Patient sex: M
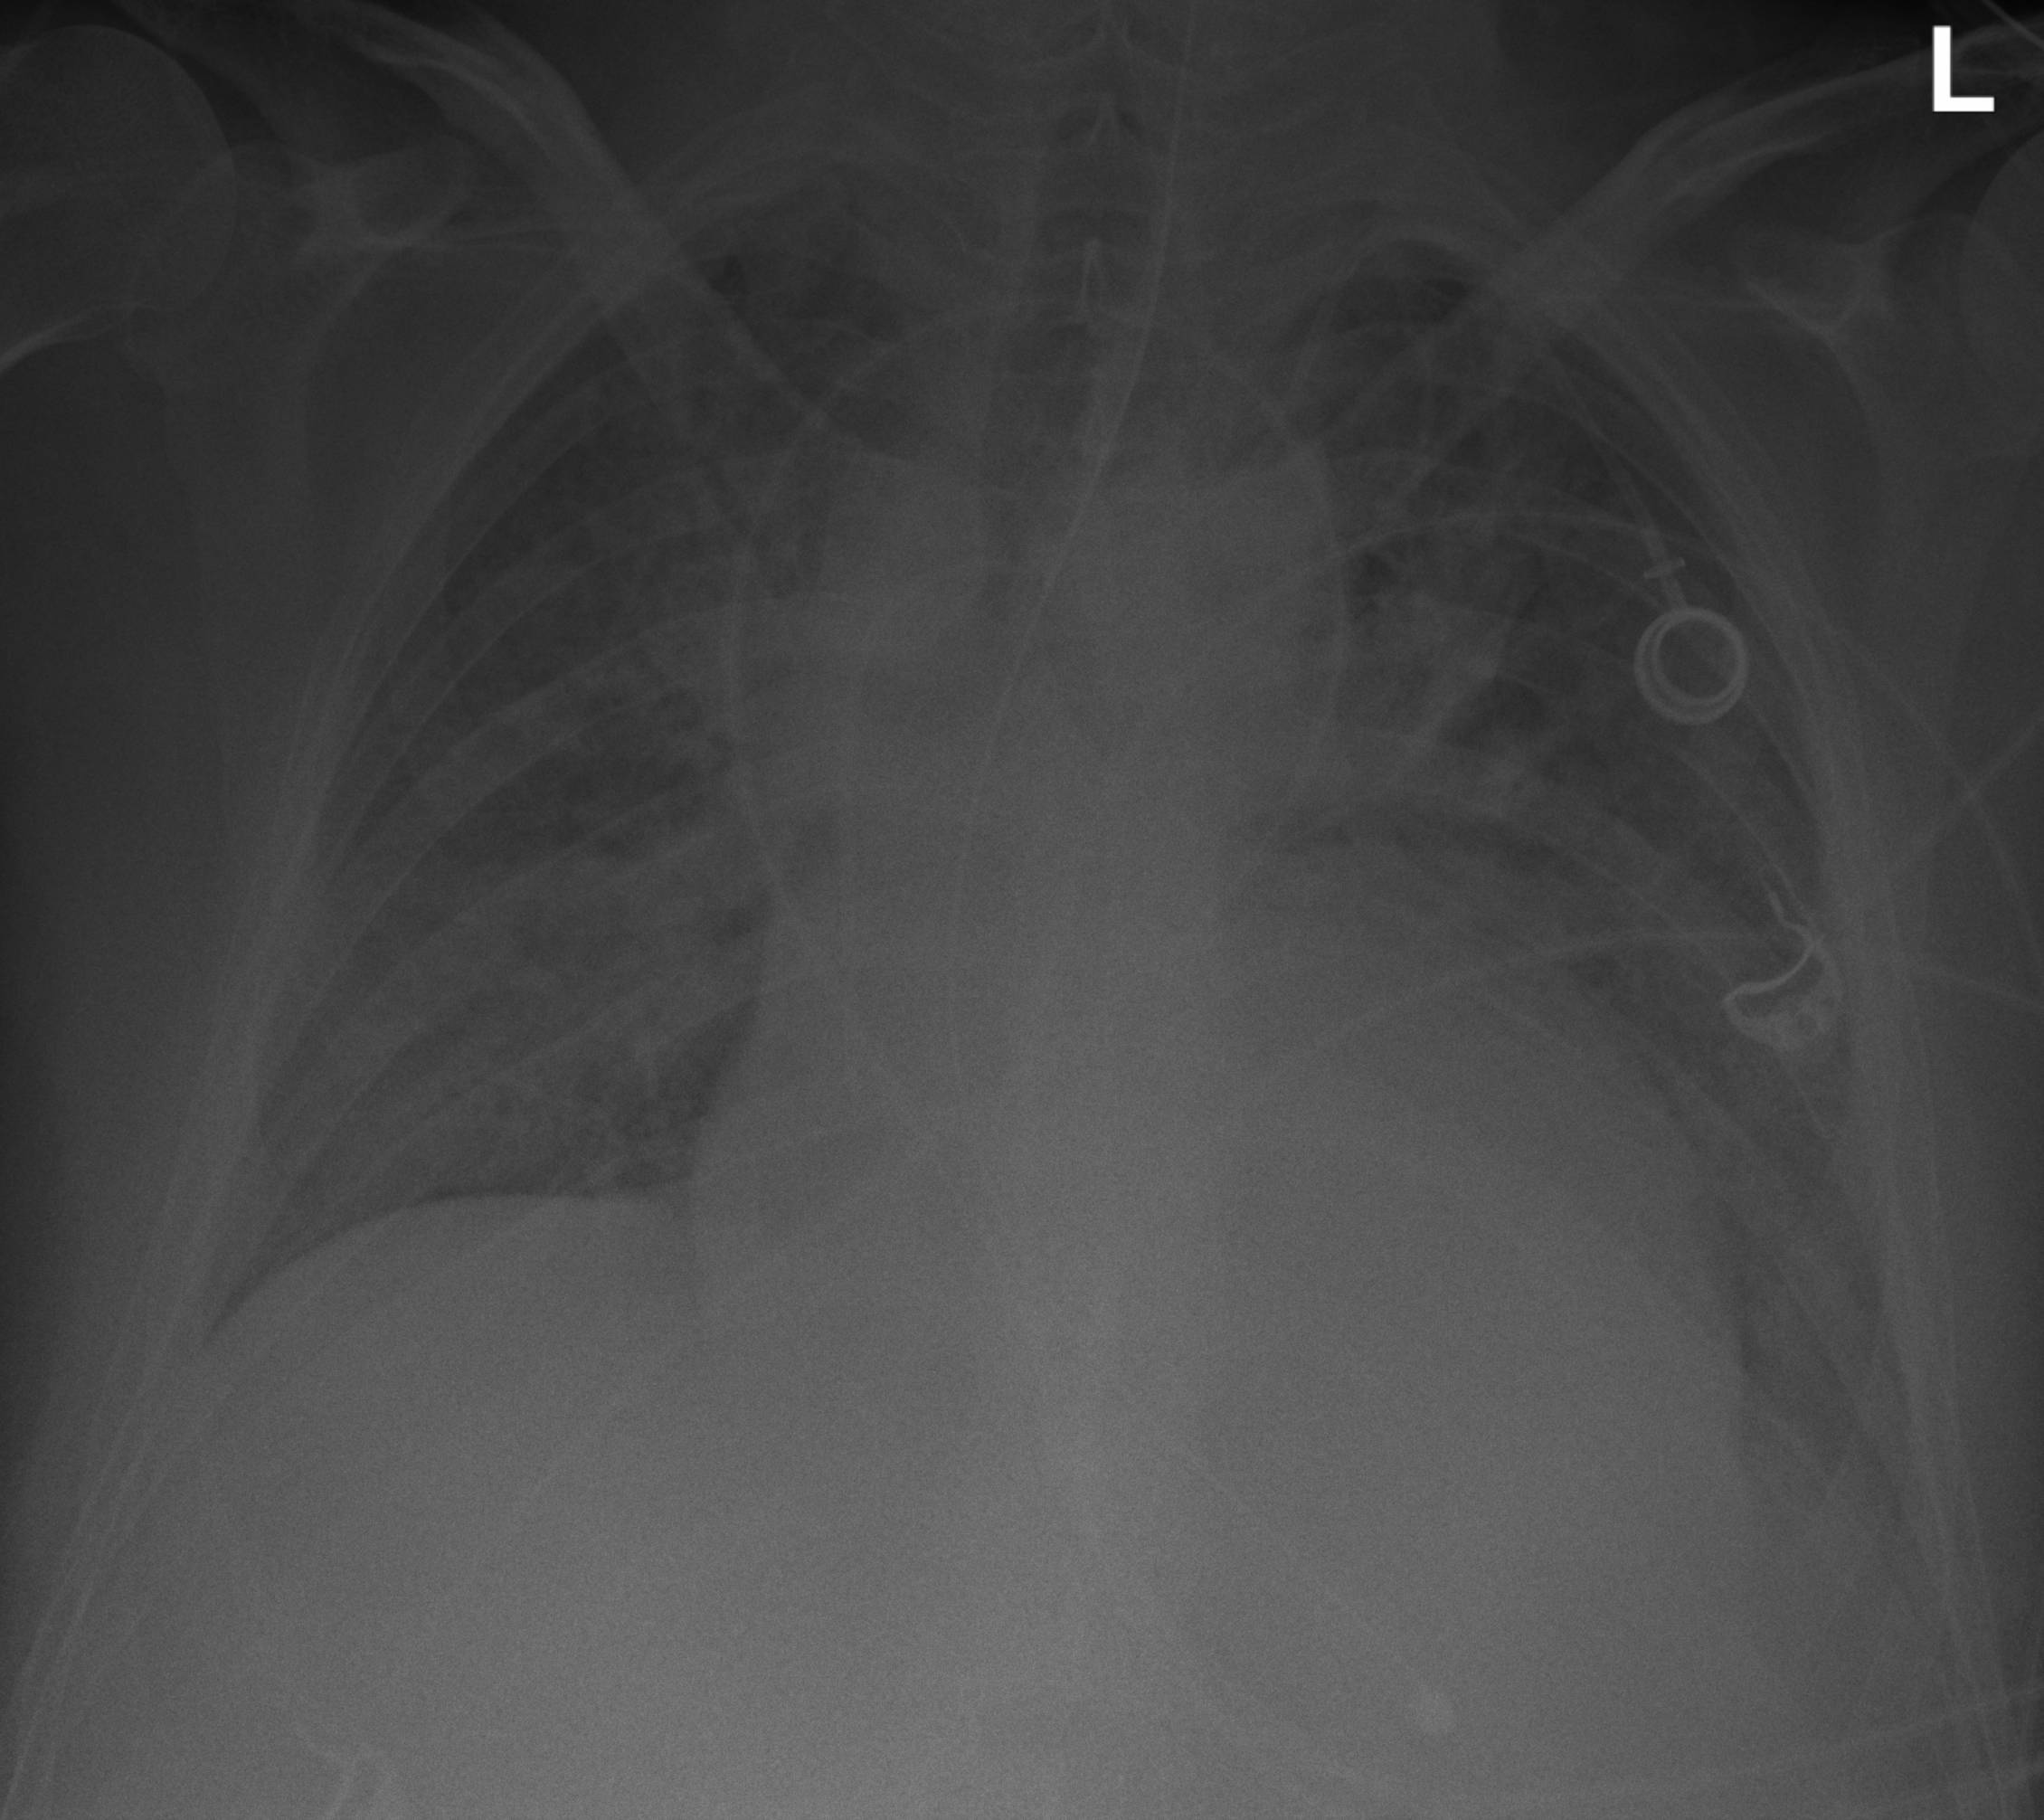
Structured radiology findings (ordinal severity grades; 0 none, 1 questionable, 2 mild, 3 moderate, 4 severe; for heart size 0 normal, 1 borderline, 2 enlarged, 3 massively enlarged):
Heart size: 2
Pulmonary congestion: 2
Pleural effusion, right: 0
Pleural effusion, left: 2
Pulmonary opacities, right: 3
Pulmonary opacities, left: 3
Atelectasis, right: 3
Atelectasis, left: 3